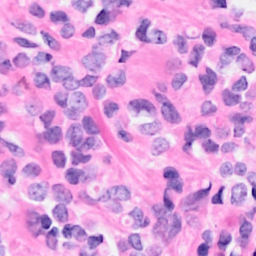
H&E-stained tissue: Breast